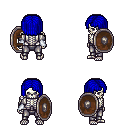
a pixel art fantasy rpg character, male body template, skeleton, steel arm armor, metal pants, blue pageboy hairstyle, white cloth bracers, shield, four views (front, back, left, right), 2x2 character sprite sheet, small pixel art, hard edges, no anti-aliasing